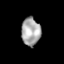
Tissue: skin
Cell type: Epithelial cells
Senescence score: 0.2853
Nuclear area (px): 521
Mean DAPI intensity: 168.633